Question: What am I doing is I am creating lots of UIView in the background and keep them in a NSMutableArray to use later. But when I dismiss the view controller I check the memory in Xcode and it seems some of memory not being released. I checked; view controller is being deallocated.
Check please:

This happend after several showing and dismissing the view controller. Some of them is being released but not all.
Thanks.
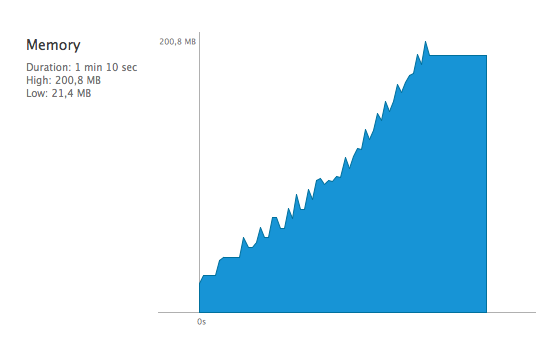
Answer: Uncheck 'Enable Zombie Objects' option under Edit Scheme. And try again.
A zombie is an object that has been deallocated, but references to it still exist and messages are still being sent to it
I think this link has more info for you
<URL>